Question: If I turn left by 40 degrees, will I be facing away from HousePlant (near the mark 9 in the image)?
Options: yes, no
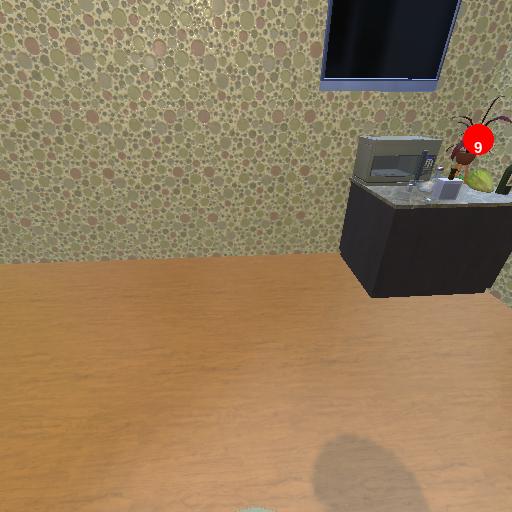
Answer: yes